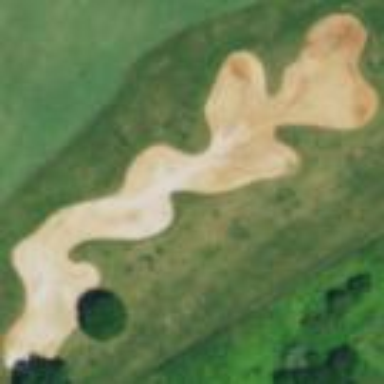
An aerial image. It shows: Golf bunker filled with natural sand.